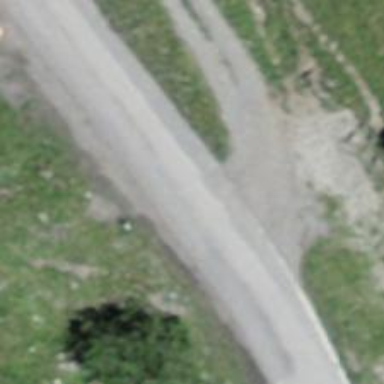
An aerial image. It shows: Tertiary road with asphalt surface.